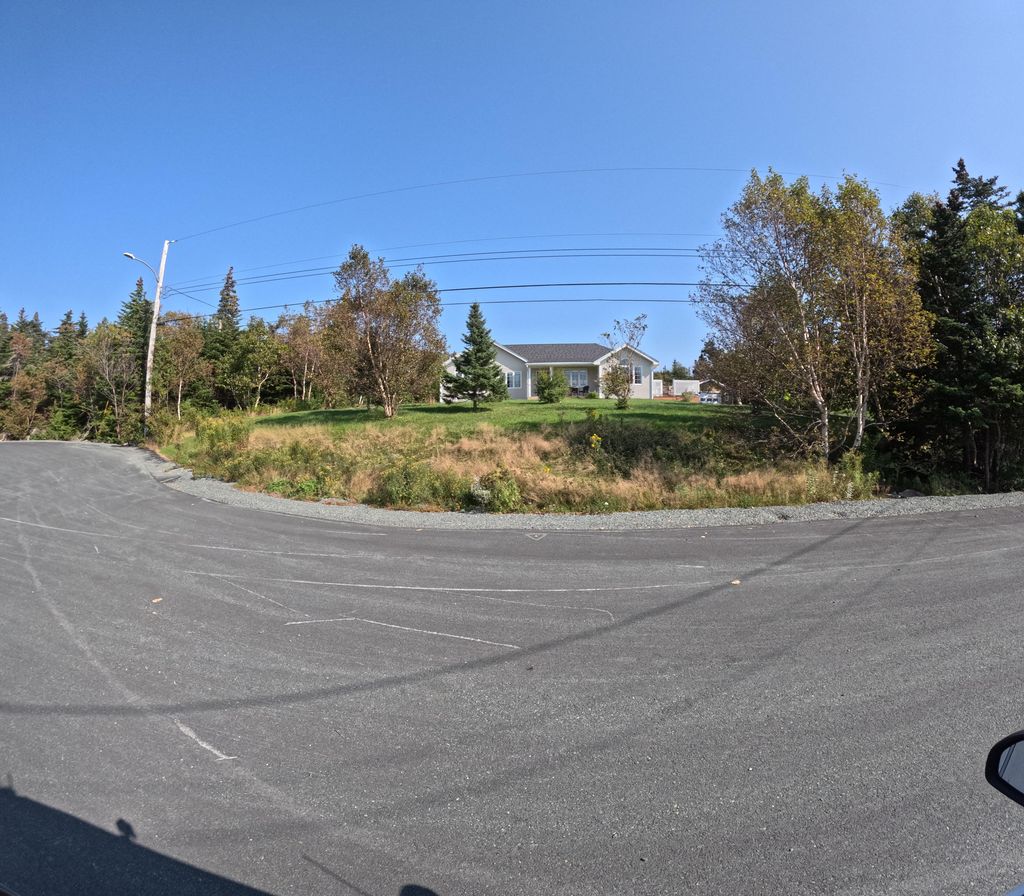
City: st_johns